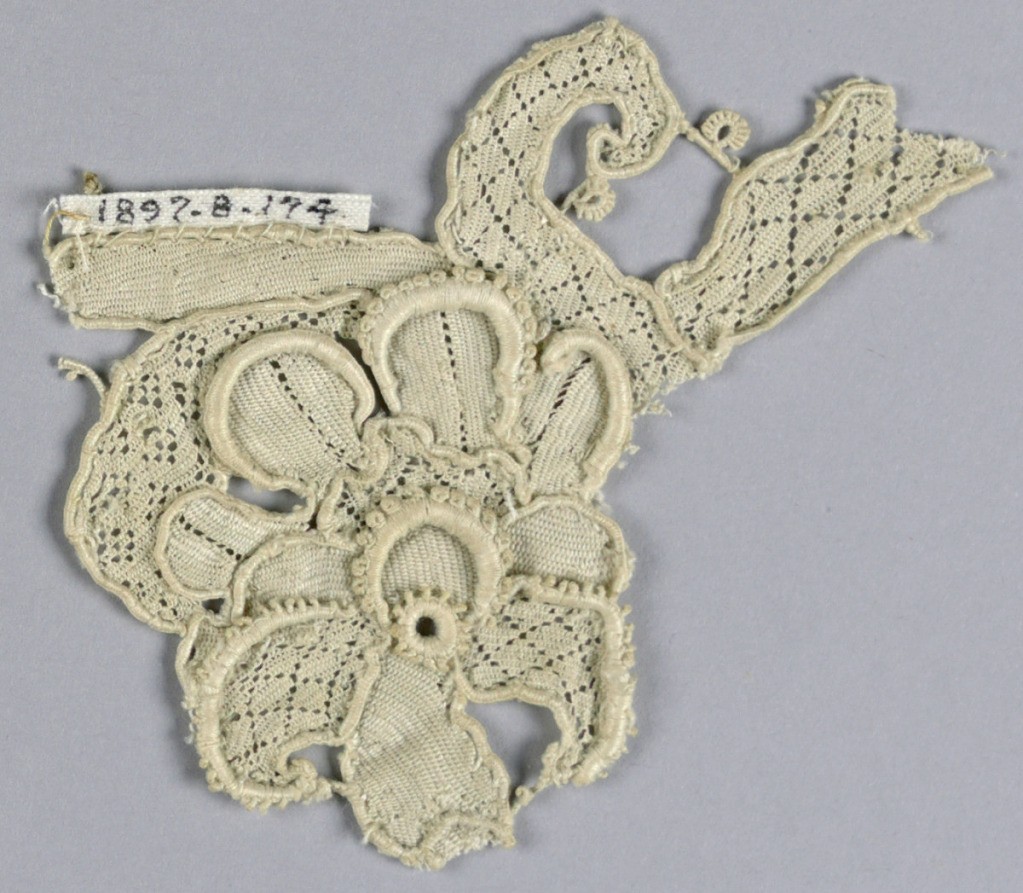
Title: Fragment
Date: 17th century
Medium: linen Technique: needle lace
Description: Fragment with a floral design and a portion of the leaf and stem. Diamond diaper design in parts.